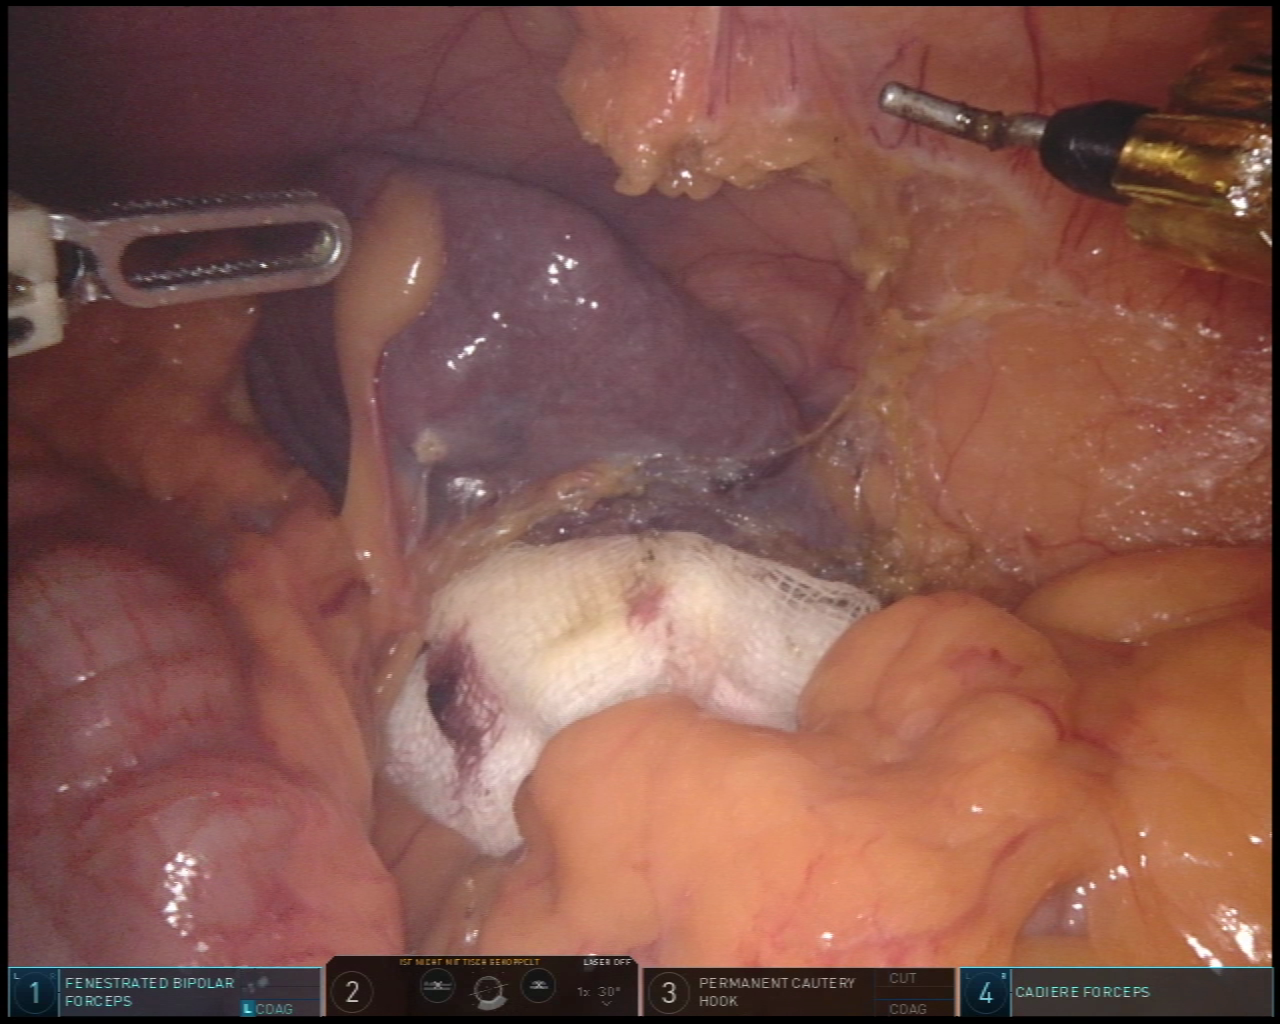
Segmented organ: spleen
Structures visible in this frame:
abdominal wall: yes
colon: yes
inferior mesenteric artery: no
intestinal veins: no
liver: no
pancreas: no
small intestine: no
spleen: yes
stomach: no
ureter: no
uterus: no
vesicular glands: no